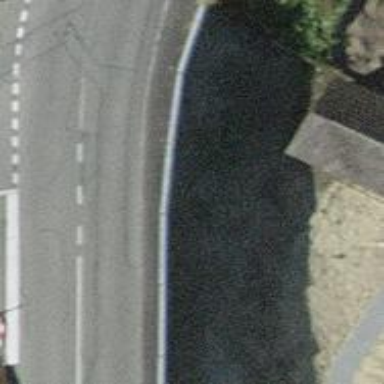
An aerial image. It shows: Wall barrier.